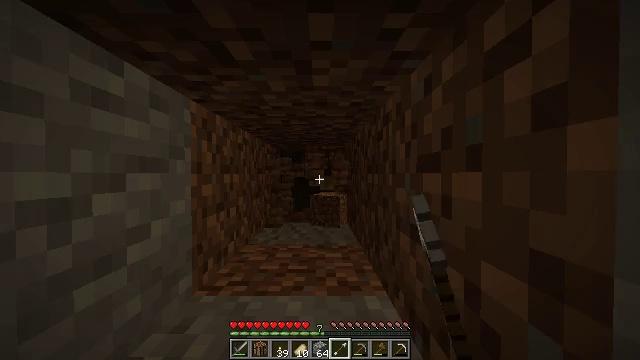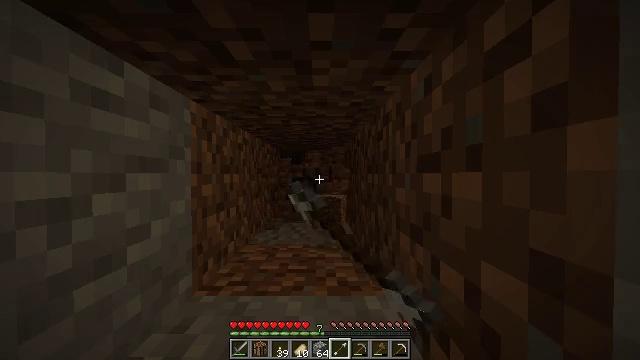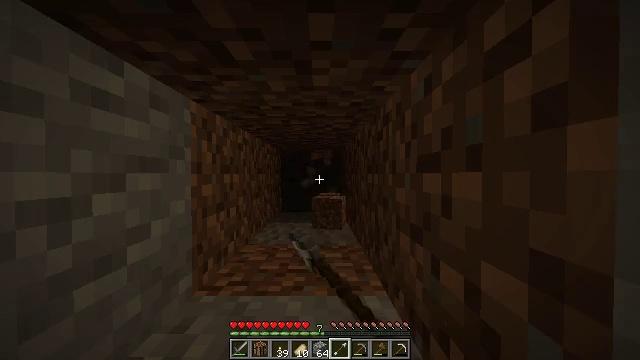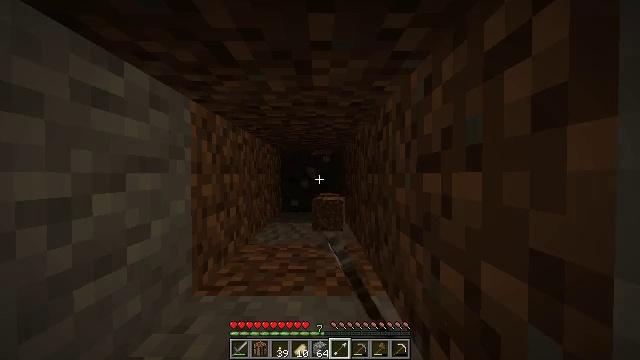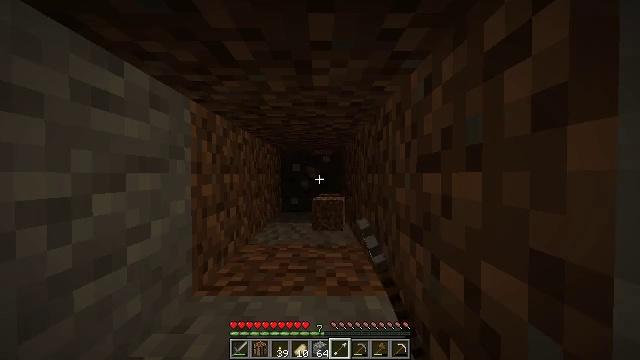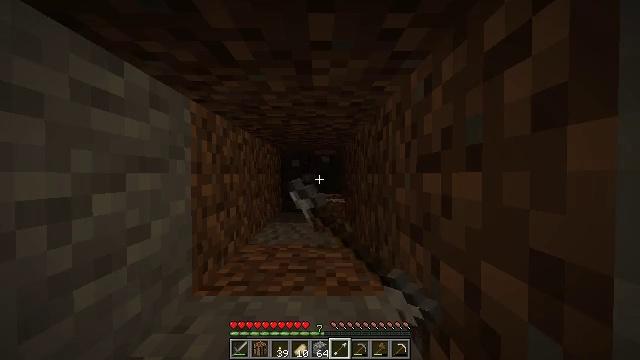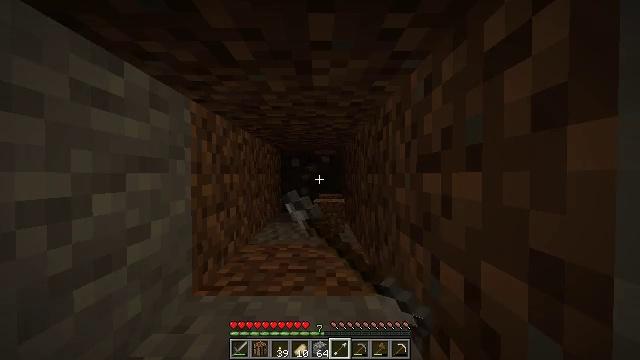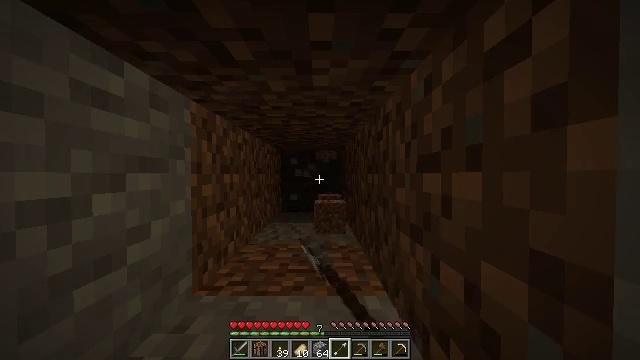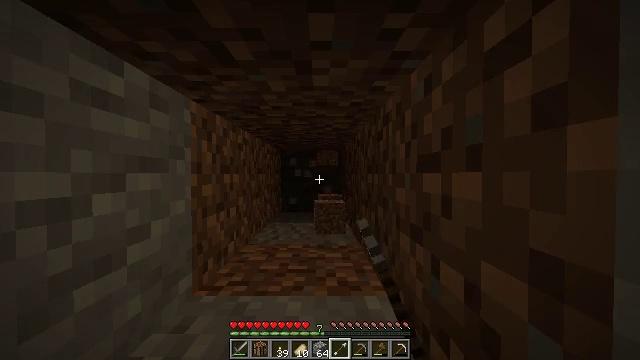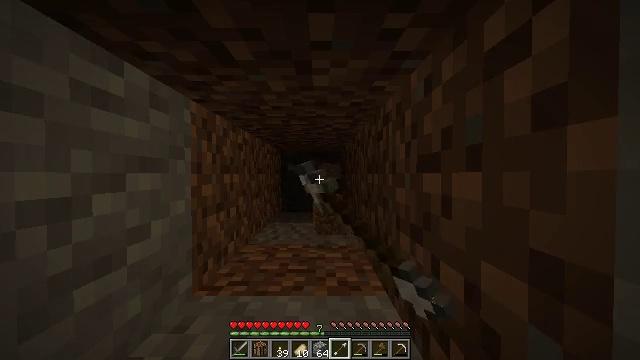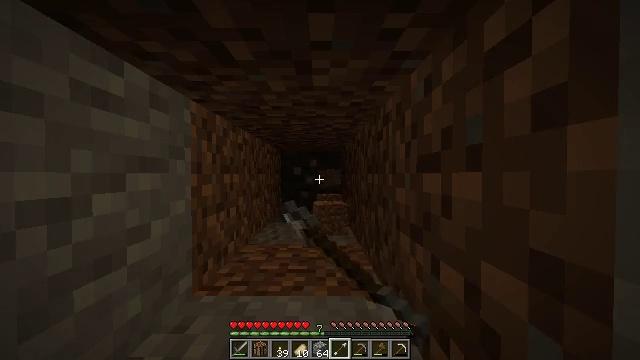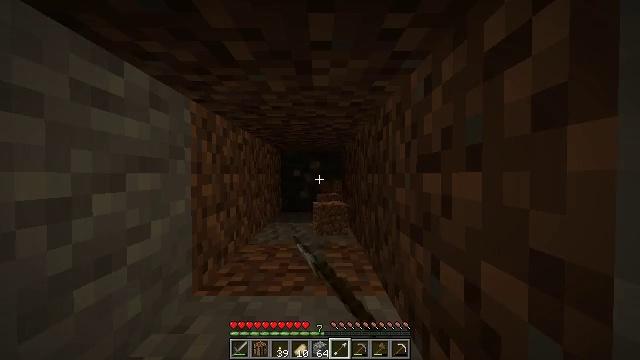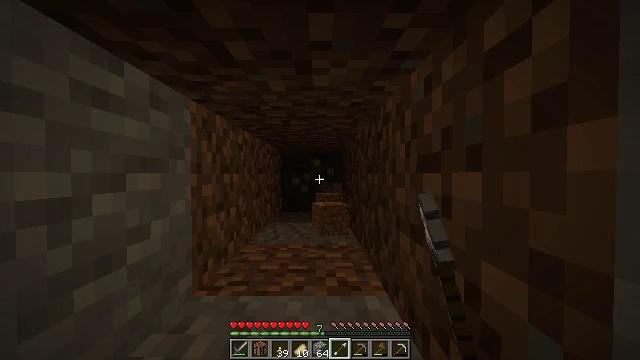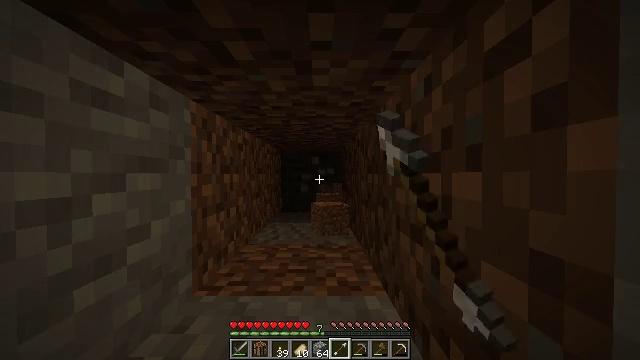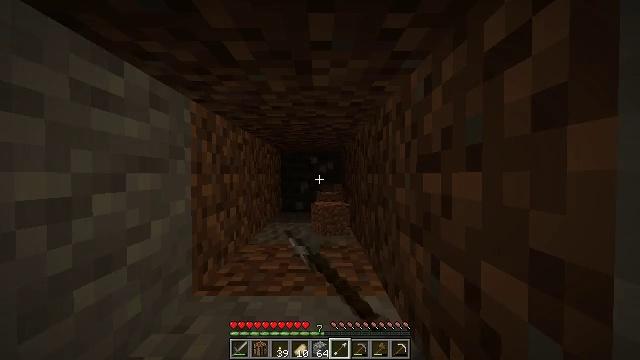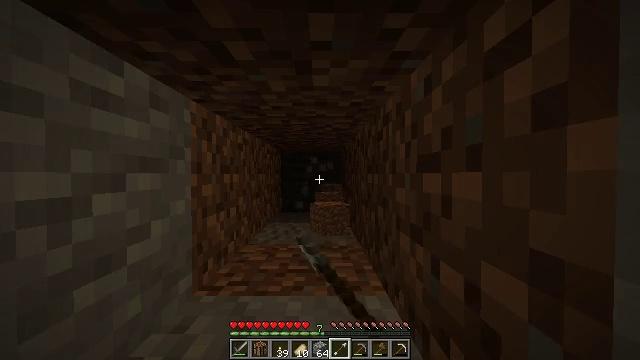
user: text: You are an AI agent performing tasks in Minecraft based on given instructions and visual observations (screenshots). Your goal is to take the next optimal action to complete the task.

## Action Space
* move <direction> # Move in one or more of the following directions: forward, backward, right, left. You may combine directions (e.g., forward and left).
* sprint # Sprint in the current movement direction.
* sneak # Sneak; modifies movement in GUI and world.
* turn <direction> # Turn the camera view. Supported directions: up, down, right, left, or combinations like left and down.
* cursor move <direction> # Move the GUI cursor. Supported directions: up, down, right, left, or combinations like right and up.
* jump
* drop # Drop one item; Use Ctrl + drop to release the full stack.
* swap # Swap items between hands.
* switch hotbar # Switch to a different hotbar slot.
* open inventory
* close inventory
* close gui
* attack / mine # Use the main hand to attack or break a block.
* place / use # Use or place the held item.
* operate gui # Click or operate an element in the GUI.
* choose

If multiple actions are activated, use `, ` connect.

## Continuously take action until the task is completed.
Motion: motion action
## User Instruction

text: Get dirt block.
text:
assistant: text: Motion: attack / mine
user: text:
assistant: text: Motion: attack / mine
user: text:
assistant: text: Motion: attack / mine
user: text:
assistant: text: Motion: attack / mine
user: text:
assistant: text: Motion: attack / mine
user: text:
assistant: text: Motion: attack / mine
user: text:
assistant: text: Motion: attack / mine
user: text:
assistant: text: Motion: attack / mine
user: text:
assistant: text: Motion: attack / mine
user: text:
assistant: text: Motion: attack / mine
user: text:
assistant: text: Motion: attack / mine
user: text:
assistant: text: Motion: attack / mine
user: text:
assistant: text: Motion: attack / mine
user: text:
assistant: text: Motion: attack / mine
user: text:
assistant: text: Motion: attack / mine
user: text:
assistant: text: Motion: attack / mine
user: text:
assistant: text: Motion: attack / mine
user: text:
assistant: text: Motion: no_op
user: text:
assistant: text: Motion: turn down
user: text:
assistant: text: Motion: turn down
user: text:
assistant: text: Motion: turn right and down
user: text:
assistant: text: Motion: turn down
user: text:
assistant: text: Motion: no_op
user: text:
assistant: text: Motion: no_op
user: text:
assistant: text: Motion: no_op
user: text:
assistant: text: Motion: no_op
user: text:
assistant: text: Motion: no_op
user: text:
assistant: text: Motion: no_op
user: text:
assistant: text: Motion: no_op
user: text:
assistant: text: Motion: no_op